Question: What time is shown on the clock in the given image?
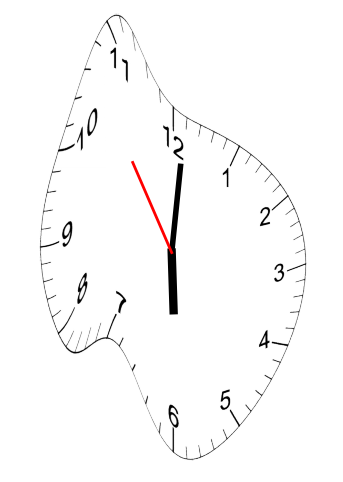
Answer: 06:00:54